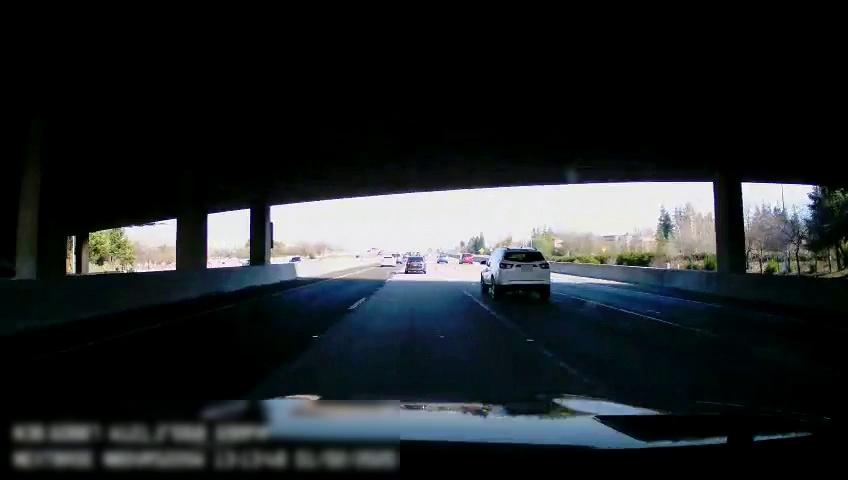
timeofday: Day
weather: Sunny
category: Vehicles | Car
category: Drivable Space
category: Vehicles | Van
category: Vehicles | SUV
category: Vehicles | SUV
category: Vehicles | SUV
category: Vehicles | Car
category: Vehicles | Car
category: Lanes | Alternate Lane
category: Lanes | Alternate Lane
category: Lanes | Current Lane
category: Lanes | Current Lane
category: Lanes | Alternate Lane